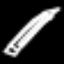
Label: pencil